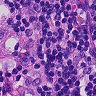
Metastatic tissue present: no